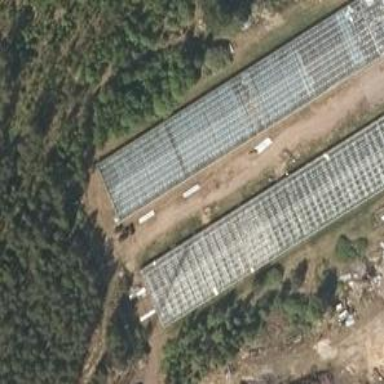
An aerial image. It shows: Greenhouse.